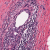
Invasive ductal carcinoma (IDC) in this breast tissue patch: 0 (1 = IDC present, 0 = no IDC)